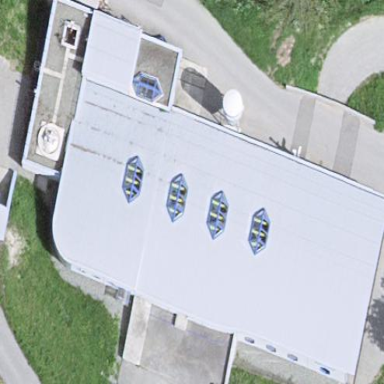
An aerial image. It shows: Building that houses wastewater plant.